Question: I'm using IntelliJ Idea (14.1.2) to develop a simple java command-line application.
My application is composed of two modules:
- -
Everything works when debugging from within IntelliJ, but now I want to build a JAR file in order to use the tool outside of the IDE.
So, as suggested by the IntelliJ documentation, I used the "Artifacts" menu to setup a JAR artifact to be generated at build time.
The JAR to build correctly, but it doesn't. The problem is this: the code from my library module is NOT included in the jar, only the code from the main module is! In fact, strangest of all, the code from the maven library which my library module includes included in the jar, but not the code of my module library itself!
This obviously means that the final jar throws a ClassNotFound exception as soon as the main program tries to use a class from the library module.
I don't know what I am doing wrong, the dependencies are all set, in the Artifact creation menu I told it to include the dependencies in the jar...
EDIT: Here's the script created by IntelliJ, all seems in order:
'''
<component name="ArtifactManager">
<artifact type="jar" build-on-make="true" name="delta.desktoptools.manifestgenerator:jar">
<output-path>$PROJECT_DIR$/out/artifacts</output-path>
<root id="archive" name="delta.desktoptools.manifestgenerator.jar">
<element id="module-output" name="delta.desktoptools.manifestgenerator" />
<element id="module-output" name="delta.desktoptools.lib" /> <!-- This doesn't get included :( -->
<element id="extracted-dir" path="$MAVEN_REPOSITORY$/com/github/javaparser/javaparser-core/2.0.0/javaparser-core-2.0.0.jar" path-in-jar="/" />
</root>
</artifact>
</component>
'''
EDIT: A screen of my artifact configuration, for better clarity. As you can see the compilation output of my library module is included in the artifact, but is absent from the final JAR.

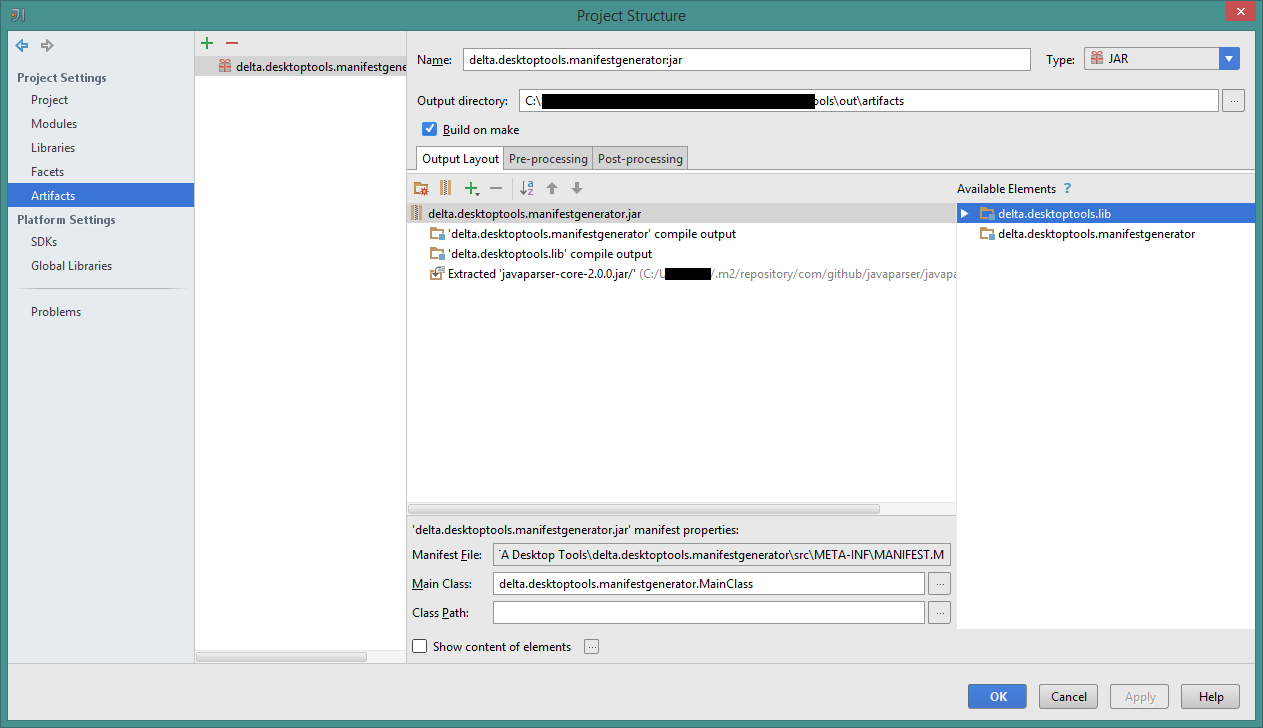
Answer: Ok, I solved it.
EDIT: After further testing, turns out JDK version has nothing to do with it, I was just testing various things and I thought the solution was that, but it wasn't. Apparently, the problem was that IntelliJ didn't "like" the name of my library O.o
I renamed it from 'delta.desktoptools.lib' to 'delta.desktoptools.library' and now it gets included. Weird, but at least it works. Would be interesting to know why. Maybe packages ending in .lib trigger some kind of name convention/reservation rule? I'm not familiar enough with IntelliJ to know for sure...